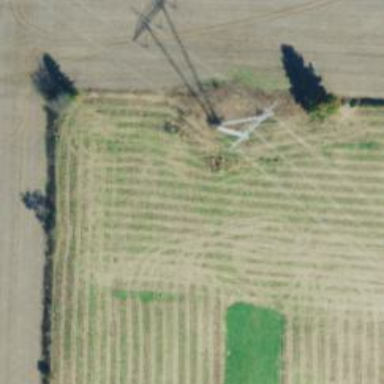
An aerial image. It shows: Lattice structure tower used for power transmission.